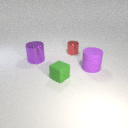
small green rubber cube in front of small red metal cylinder